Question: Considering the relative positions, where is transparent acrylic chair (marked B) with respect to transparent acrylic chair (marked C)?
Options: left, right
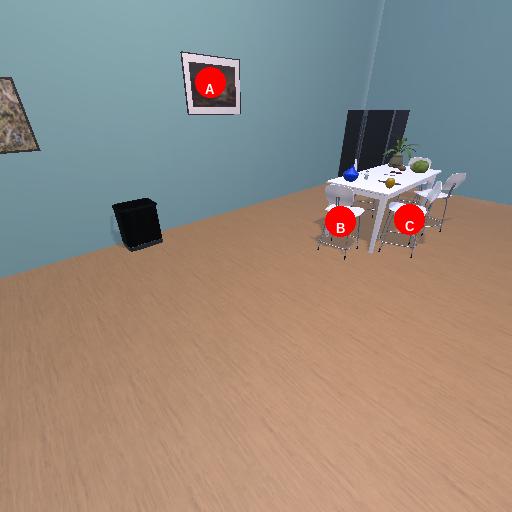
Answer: left